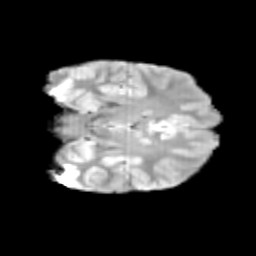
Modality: T2w
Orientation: coronal
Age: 11
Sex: male
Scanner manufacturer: siemens
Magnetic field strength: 3 T
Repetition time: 3.8 s
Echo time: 0.07 s